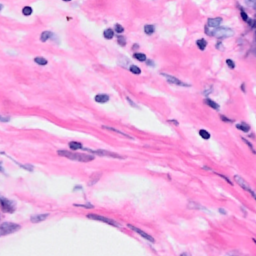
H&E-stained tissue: Breast